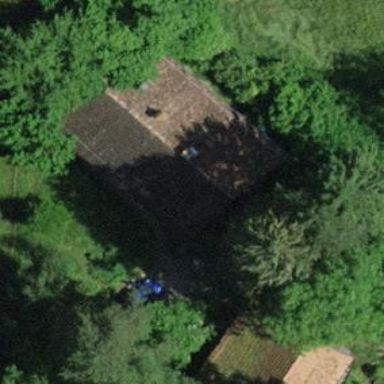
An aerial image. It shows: Shed building.